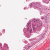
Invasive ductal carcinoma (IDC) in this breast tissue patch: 0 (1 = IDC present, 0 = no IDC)